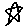
Label: star